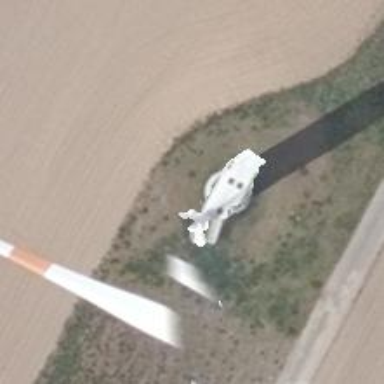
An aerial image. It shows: Wind generator is in the picture.